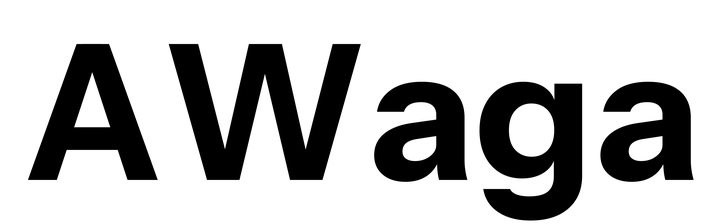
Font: InstrumentSans_Bold